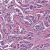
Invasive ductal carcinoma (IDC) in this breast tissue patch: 1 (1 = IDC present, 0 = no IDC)